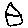
Label: house